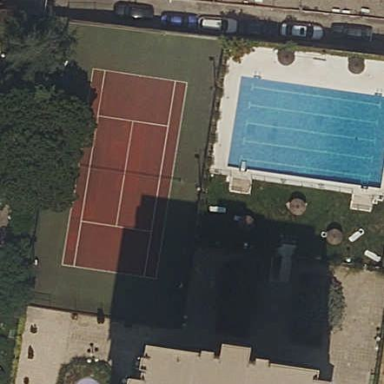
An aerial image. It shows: Tennis court on pitch.